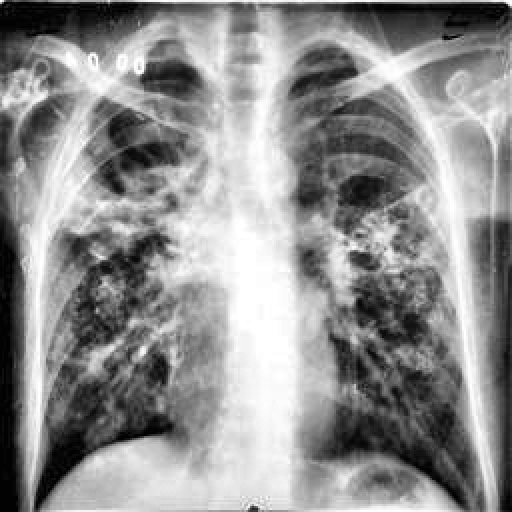
Finding: TUBERCULOSIS